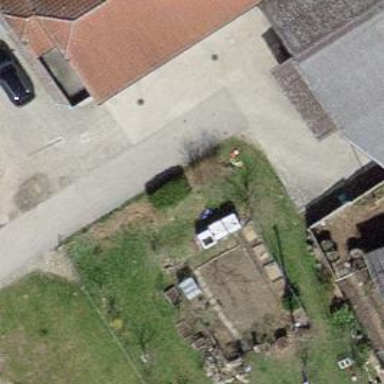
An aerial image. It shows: Farm shop.